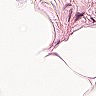
Metastatic tissue present: no